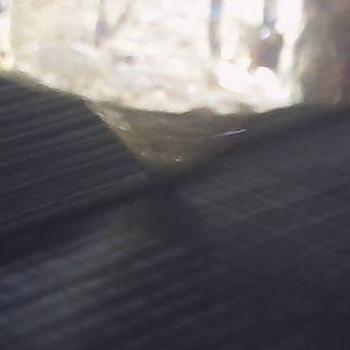
Flow rate: 59%